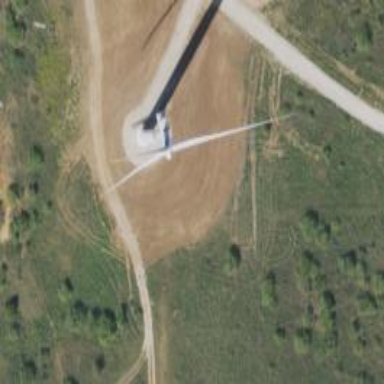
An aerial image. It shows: Wind power generator with horizontal axis wind turbine manufactured by Vestas.